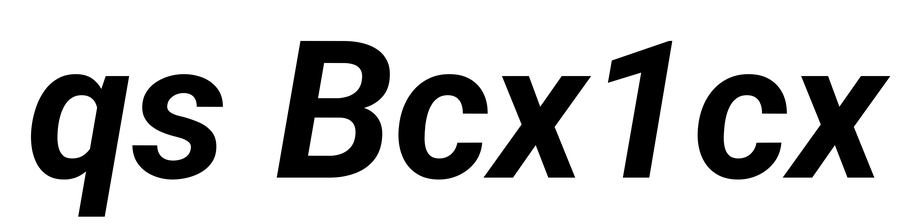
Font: Roboto-Italic_Bold_Italic